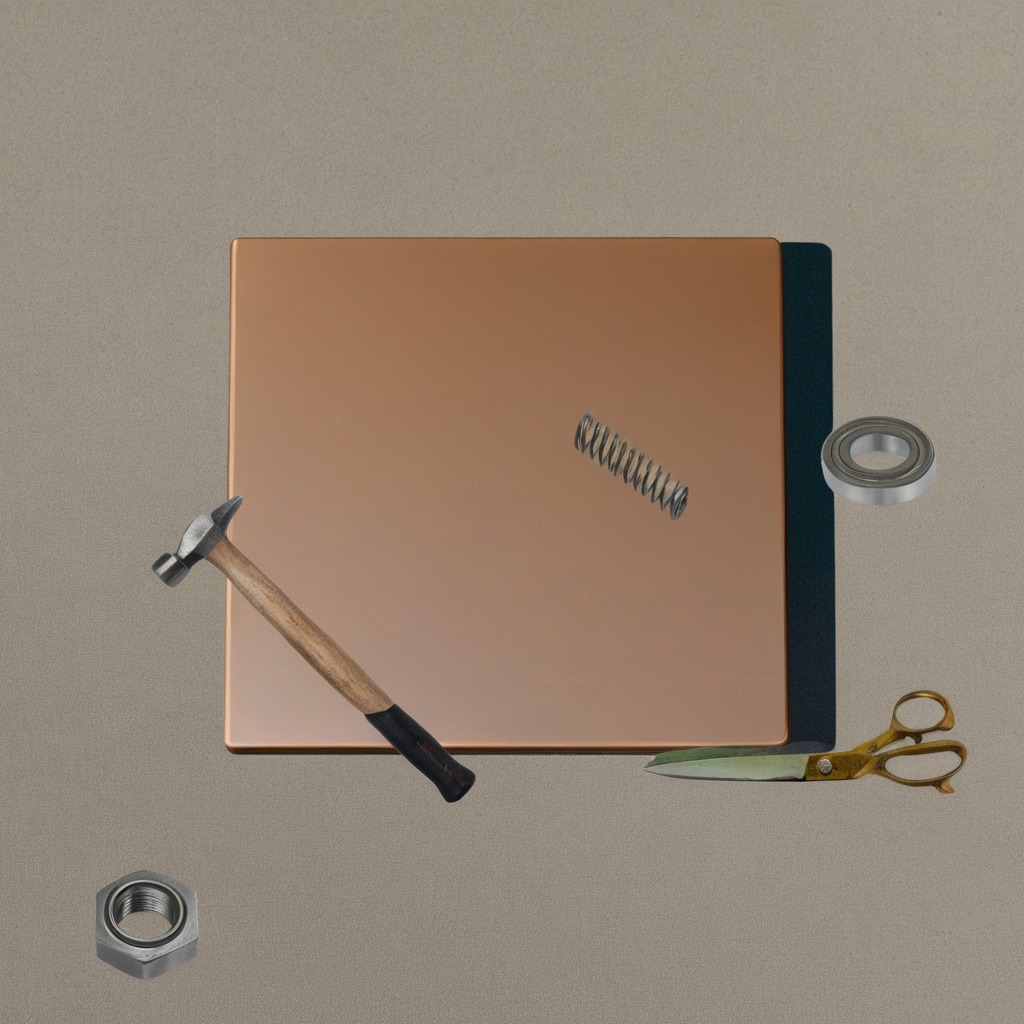
A ball bearing, hammer, coiled metal spring, metal nut, and pair of scissors are lying on the utility table.